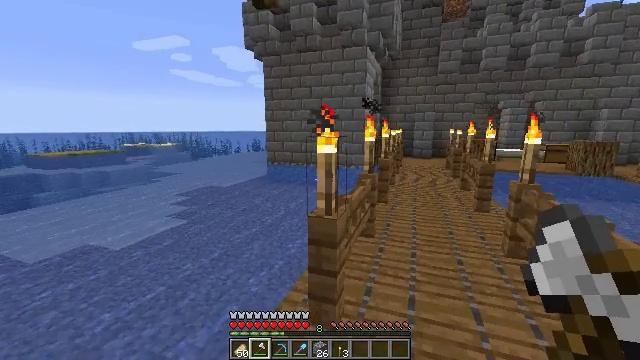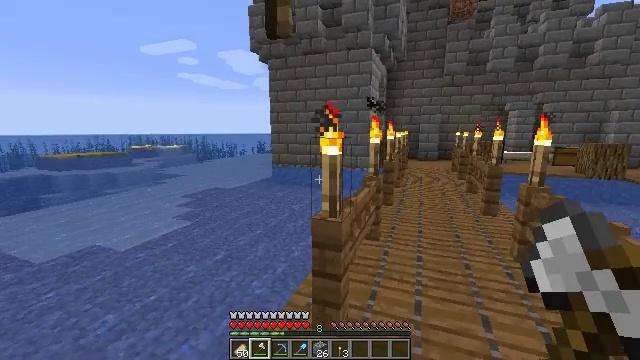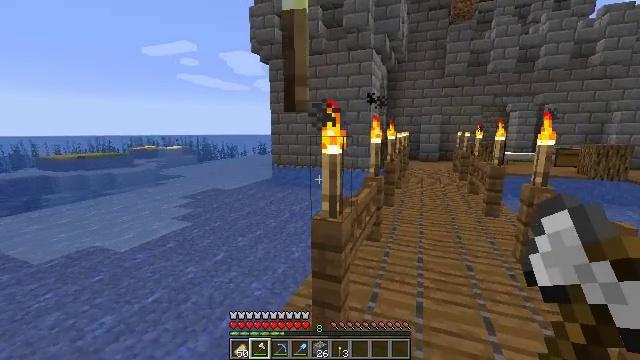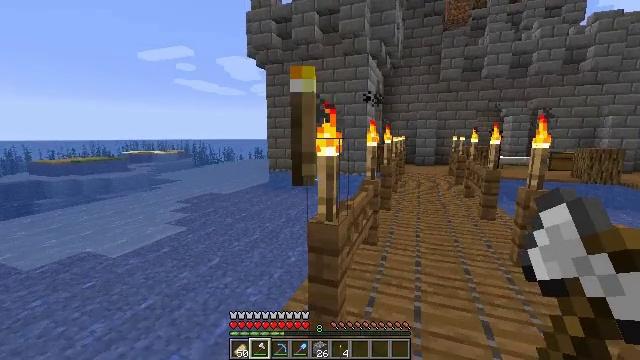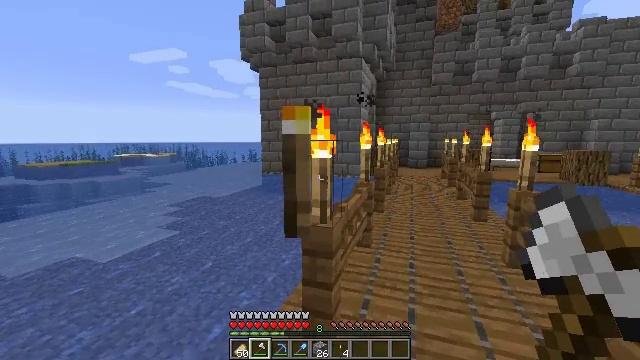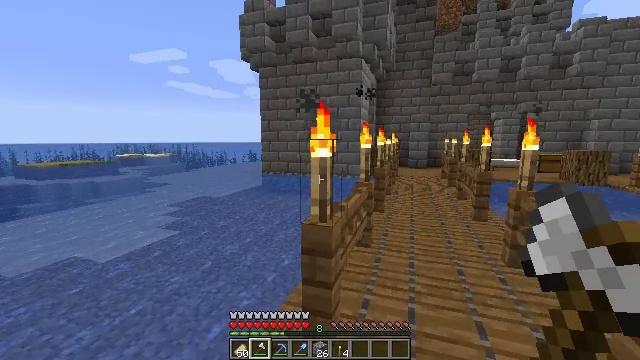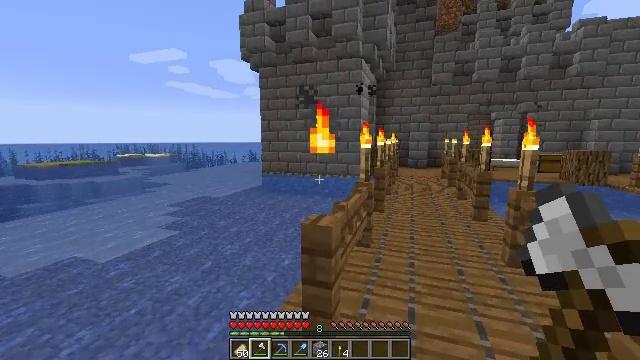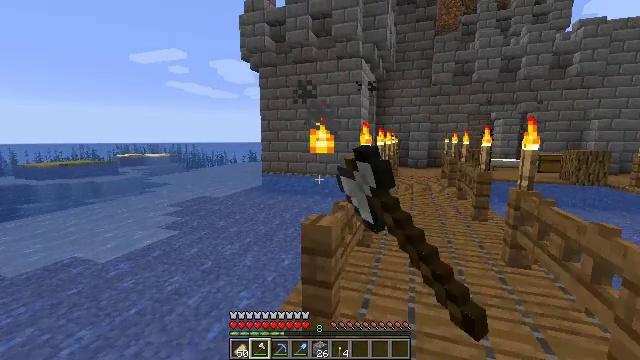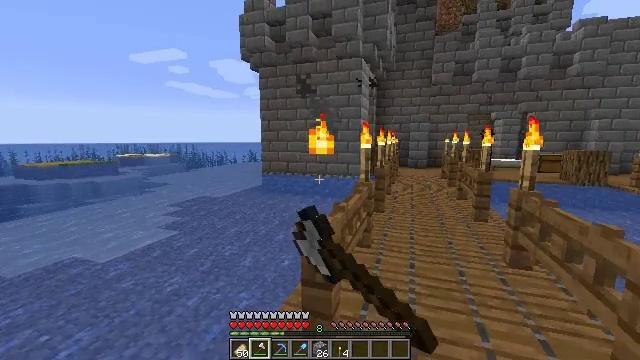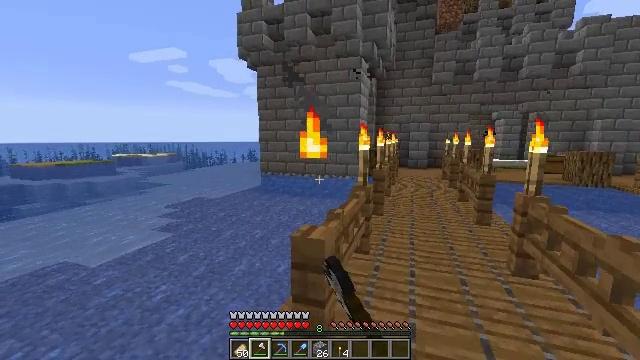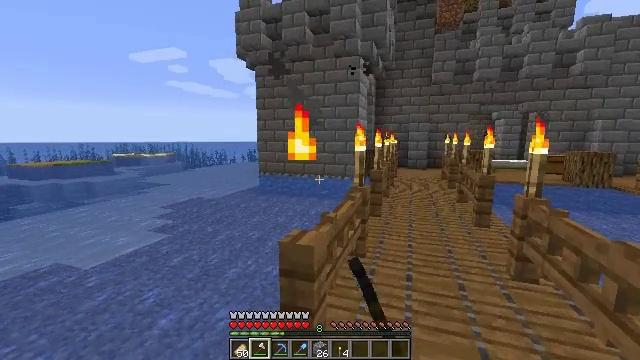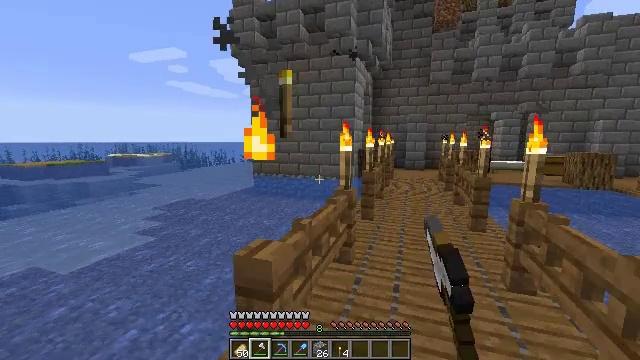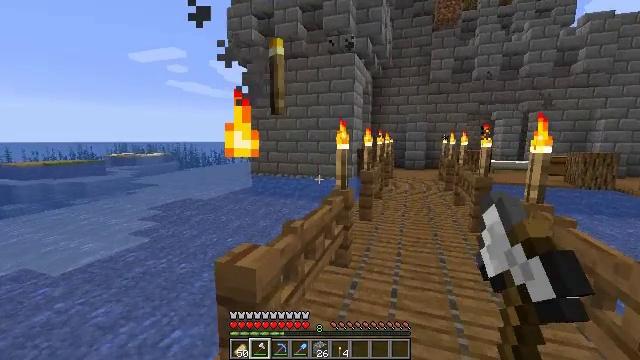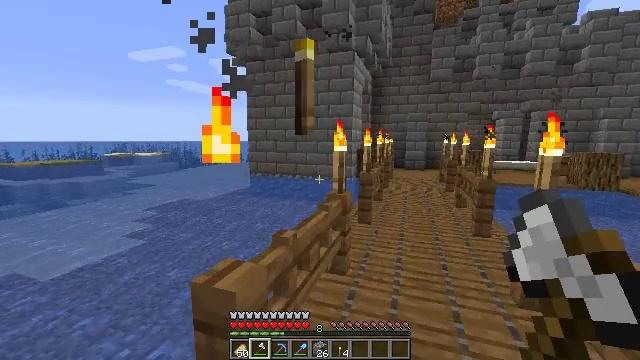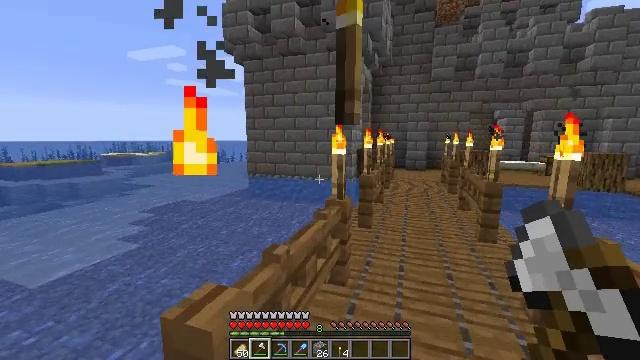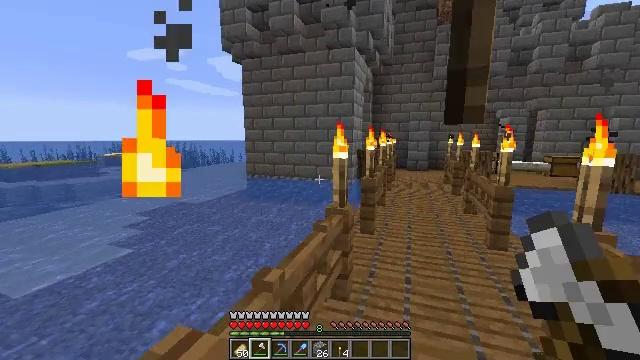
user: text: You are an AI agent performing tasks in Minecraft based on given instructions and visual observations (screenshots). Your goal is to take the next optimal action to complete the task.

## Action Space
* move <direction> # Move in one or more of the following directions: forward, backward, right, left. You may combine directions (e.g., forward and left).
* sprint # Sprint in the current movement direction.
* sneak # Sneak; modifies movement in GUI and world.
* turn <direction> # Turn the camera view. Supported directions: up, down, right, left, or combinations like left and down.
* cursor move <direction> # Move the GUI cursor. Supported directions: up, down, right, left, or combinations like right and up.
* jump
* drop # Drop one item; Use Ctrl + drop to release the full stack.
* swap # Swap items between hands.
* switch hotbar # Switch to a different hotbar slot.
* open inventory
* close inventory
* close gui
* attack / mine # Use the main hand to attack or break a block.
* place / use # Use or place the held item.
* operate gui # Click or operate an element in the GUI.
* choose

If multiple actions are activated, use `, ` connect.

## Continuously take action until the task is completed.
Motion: motion action
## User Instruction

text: Mine the torch on the wall.
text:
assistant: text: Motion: turn left
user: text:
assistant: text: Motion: no_op
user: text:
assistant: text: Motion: no_op
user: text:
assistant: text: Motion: turn right
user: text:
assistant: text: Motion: no_op
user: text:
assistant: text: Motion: attack / mine
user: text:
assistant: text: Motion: attack / mine
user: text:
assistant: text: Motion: move forward, attack / mine
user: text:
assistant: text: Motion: move forward and move right
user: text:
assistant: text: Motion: move forward and move right
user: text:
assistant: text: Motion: move forward and move right
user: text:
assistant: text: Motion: move forward
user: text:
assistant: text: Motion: move forward
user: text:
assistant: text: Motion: move forward
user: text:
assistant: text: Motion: move forward
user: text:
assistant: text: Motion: move forward
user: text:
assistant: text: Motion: move forward
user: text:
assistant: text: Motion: move forward
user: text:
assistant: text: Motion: no_op
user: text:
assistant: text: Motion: no_op
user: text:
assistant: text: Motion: no_op
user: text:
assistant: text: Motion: turn right
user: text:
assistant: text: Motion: turn right
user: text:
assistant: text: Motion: no_op
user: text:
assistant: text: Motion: no_op
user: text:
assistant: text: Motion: no_op
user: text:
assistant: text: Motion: attack / mine
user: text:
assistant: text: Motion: attack / mine
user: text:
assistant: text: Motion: move forward, attack / mine
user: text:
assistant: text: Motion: move forward and move right